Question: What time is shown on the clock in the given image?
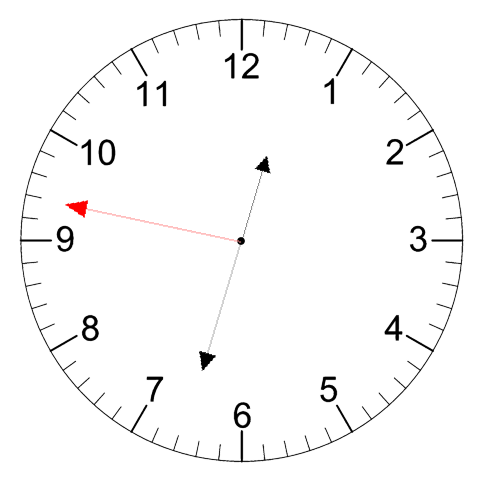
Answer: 12:32:47